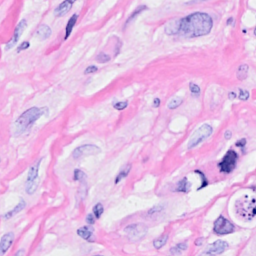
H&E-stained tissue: Breast